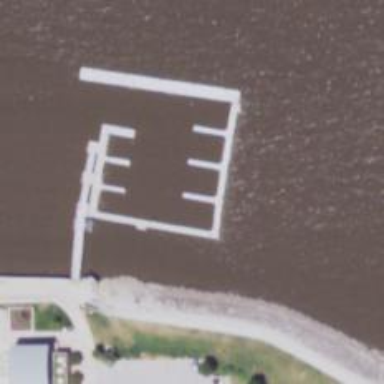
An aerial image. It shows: Man-made pier.